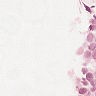
Metastatic tissue present: yes